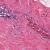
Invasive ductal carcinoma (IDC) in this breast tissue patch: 0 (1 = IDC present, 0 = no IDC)